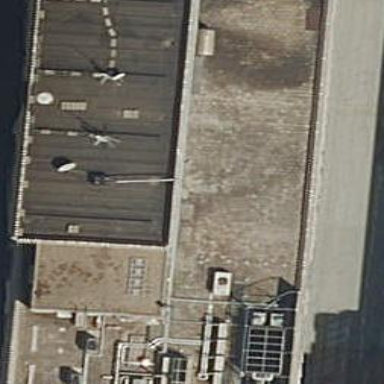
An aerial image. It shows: Part of building.